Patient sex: M
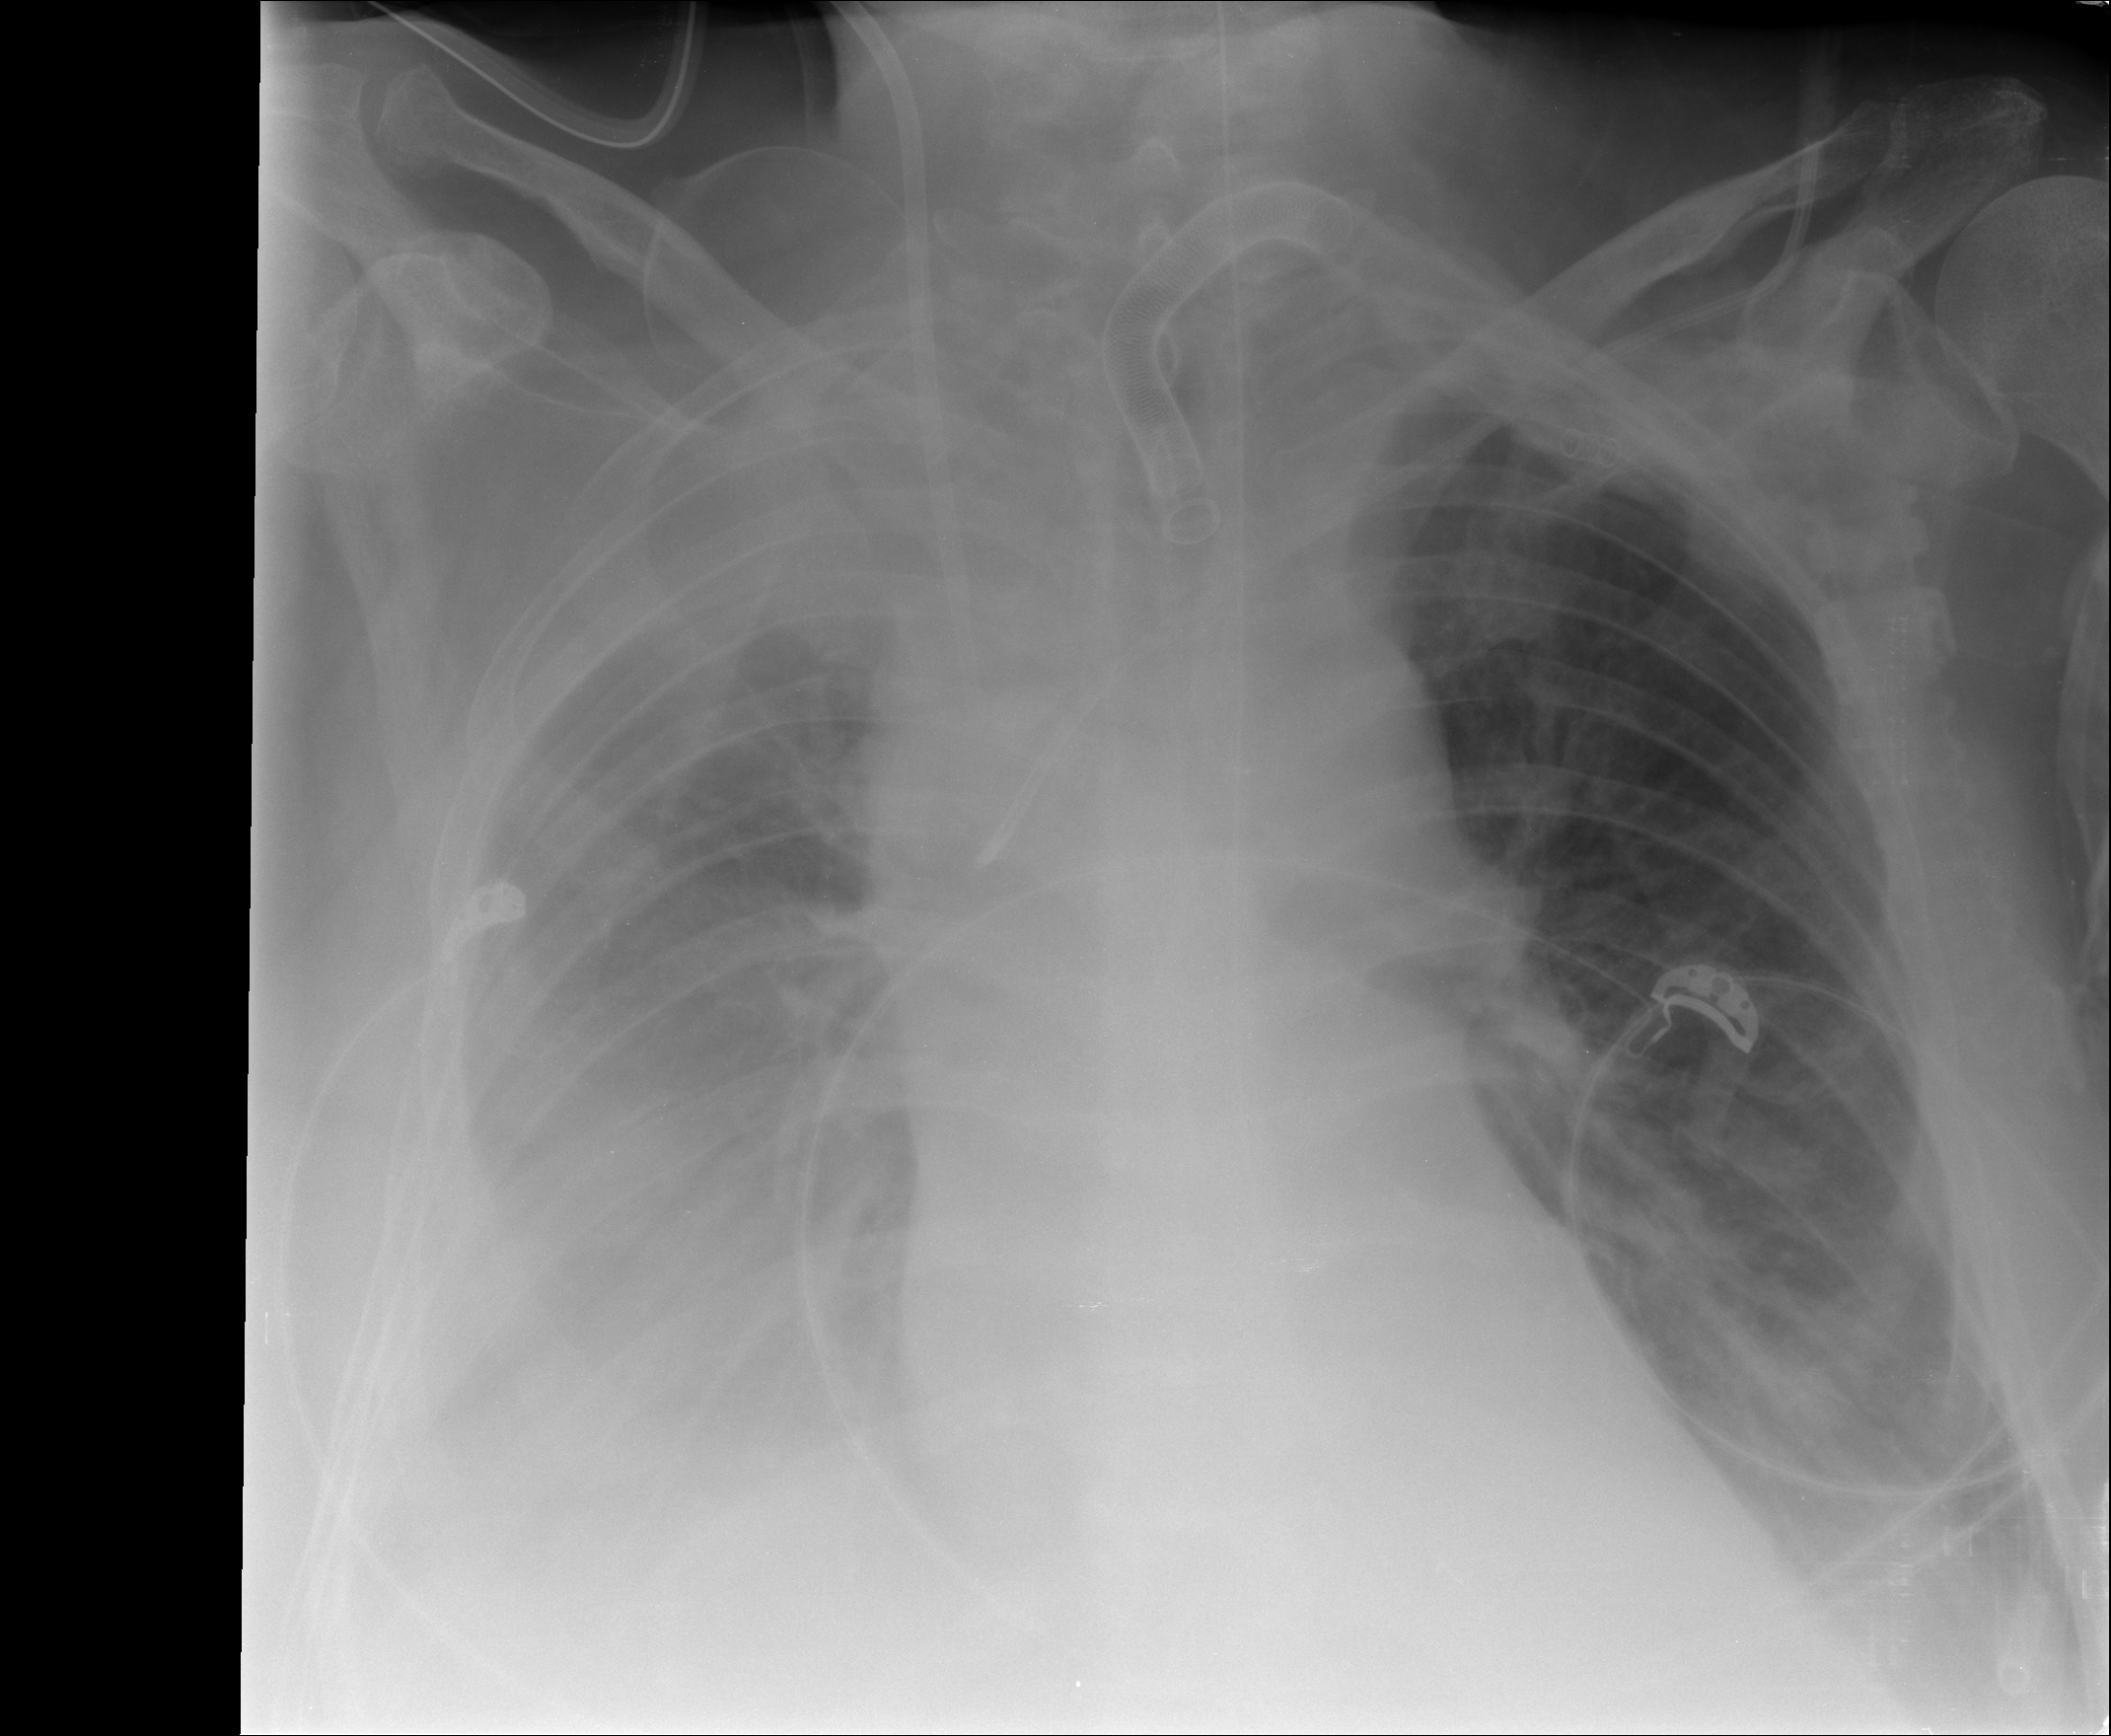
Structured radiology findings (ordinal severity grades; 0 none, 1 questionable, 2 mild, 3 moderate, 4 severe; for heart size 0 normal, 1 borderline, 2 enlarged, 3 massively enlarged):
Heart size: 0
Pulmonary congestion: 2
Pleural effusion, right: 3
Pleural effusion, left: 2
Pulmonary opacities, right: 0
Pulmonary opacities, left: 0
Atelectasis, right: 3
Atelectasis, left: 2